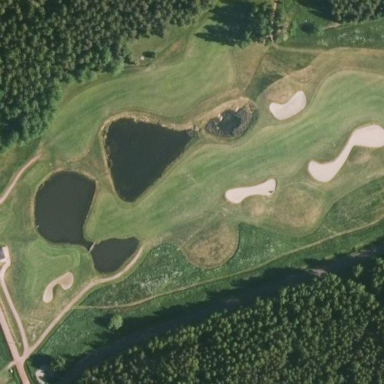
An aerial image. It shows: Golf course.